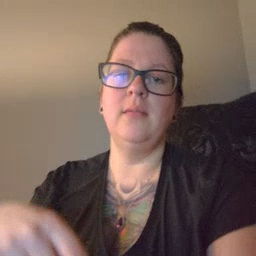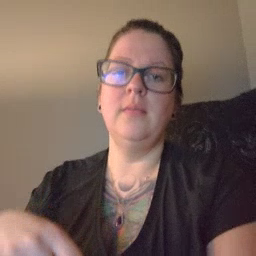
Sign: ride